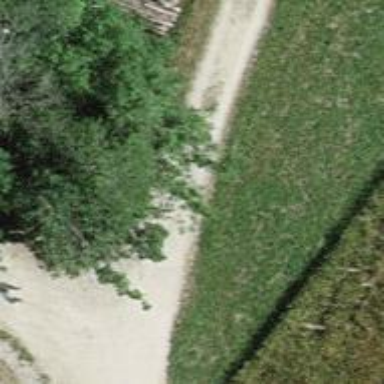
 graded as grade2. Suitable for agricultural vehicles."